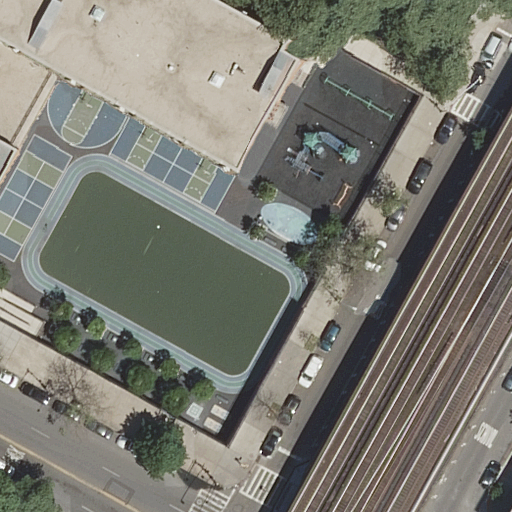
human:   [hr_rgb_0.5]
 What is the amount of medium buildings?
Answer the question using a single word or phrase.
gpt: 0

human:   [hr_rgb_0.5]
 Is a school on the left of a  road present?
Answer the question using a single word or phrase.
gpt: yes

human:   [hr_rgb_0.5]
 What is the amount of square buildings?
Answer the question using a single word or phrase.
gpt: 0

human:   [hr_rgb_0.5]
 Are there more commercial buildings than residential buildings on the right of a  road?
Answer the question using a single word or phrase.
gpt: no

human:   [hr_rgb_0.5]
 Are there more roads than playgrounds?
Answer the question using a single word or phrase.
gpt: yes

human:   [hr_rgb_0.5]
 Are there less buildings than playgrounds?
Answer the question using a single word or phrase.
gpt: no

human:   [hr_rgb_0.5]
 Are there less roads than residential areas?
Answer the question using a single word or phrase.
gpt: no

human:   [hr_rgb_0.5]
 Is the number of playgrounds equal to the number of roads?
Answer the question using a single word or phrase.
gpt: no

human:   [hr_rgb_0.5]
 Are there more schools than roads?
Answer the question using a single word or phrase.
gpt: no

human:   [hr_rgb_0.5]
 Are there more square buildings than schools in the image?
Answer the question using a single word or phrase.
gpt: no

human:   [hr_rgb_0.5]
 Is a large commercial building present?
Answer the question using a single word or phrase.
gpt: no

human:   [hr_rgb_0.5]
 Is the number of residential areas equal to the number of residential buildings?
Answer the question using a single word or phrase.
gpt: yes

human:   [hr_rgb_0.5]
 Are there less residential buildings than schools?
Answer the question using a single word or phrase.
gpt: no

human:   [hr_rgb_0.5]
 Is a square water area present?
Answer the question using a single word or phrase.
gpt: no

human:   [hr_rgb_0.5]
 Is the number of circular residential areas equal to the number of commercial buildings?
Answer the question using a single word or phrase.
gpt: yes

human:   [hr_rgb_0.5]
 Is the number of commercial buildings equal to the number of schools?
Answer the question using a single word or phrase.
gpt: no

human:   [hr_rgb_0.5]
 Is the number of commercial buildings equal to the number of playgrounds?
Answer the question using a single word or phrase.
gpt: no

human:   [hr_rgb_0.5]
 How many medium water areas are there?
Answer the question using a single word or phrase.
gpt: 0

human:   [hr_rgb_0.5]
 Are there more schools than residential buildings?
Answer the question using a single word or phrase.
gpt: no

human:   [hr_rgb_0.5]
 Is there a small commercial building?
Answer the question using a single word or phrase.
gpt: no

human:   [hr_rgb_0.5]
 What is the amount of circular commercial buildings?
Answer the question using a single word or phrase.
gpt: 0

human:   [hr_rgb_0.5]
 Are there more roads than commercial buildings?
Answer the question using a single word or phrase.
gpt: yes

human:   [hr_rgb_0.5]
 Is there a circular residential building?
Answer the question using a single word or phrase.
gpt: no

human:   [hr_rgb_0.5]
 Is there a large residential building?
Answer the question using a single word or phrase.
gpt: no

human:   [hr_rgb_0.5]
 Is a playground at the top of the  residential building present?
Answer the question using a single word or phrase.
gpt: yes

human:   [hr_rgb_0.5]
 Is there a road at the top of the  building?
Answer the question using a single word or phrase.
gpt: yes

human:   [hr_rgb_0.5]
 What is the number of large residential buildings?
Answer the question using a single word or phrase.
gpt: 0

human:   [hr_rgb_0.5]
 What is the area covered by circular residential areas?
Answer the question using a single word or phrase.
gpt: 0m2

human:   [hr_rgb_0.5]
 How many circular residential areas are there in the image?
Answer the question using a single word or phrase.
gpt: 0

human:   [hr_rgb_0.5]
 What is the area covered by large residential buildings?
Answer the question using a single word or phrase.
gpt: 0m2

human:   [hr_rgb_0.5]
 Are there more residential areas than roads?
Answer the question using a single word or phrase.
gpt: no

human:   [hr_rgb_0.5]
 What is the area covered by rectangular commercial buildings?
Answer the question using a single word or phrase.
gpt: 0m2

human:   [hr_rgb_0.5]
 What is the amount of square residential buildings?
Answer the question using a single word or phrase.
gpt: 0

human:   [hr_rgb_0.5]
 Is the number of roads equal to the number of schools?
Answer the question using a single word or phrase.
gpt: no

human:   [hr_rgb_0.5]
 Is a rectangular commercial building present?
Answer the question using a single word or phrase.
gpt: no

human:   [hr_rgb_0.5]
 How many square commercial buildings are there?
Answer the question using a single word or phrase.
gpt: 0